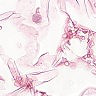
Metastatic tissue present: no